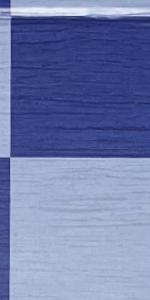
Label: Empty